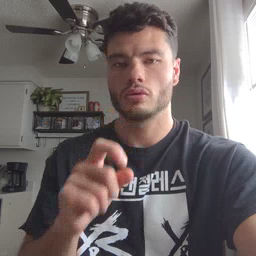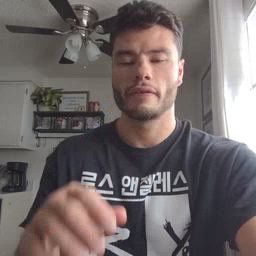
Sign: fireman